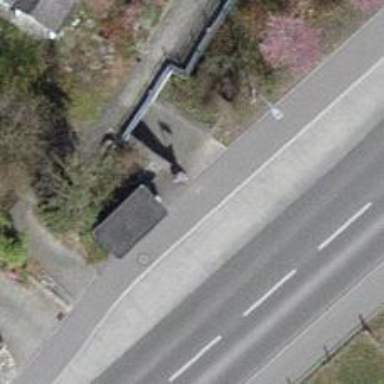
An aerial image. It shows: Bus stop with platform for public transport.